Question: I'm new to Objective-C so any help would be much appreciated.
I'm trying to figure out how to remove a sub key and value in a plist file. For example, the contents of the plist file are below:

The keys in the dictionary under 'Network Services' is what I'm trying to remove (just one of them) and their associated values.
Strangely my code can delete 'CurrentSet', 'Model', and 'NetworkServices', but I just can't seem to delve down a further level to remove any of the keys.
'''
NSError *error;
NSString *filepath = @"/Users/myHomeFolder/Desktop/preferences.plist";
NSPropertyListFormat plistFormat;
NSDictionary *dict = [NSPropertyListSerialization propertyListWithData:[NSData dataWithContentsOfFile:@"/Users/myHomeFolder/Desktop/preferences.plist"] options:NSPropertyListMutableContainersAndLeaves format:&plistFormat error:&error];
[dict removeObjectForKey:@"2236EA34-D3CC-4C5E-8F9C-91F3639EC60E"];
[dict writeToFile:filepath atomically:YES];
NSLog(@"%@",dict);
'''
In the code above I'm trying to delete the key '2236EA34-D3CC-4C5E-8F9C-91F3639EC60E'.
I'll just say that this is purely in the interest of curiosity. I realise that there may be other tools out there that would make this easier, but I'm trying to specifically learn Objective-C and I feel the best way to learn is to investigate as much as possible.
Many thanks.
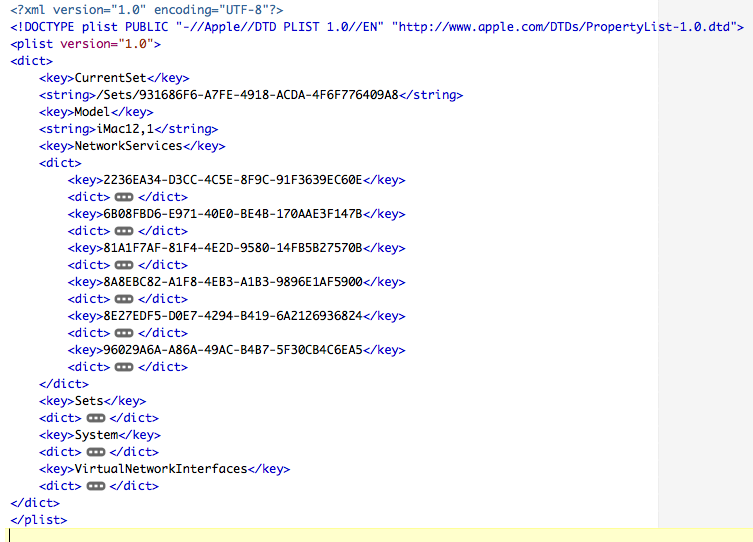
Answer: Grab the nested dictionary:
'[[dict valueForKey:@"NetworkServices] removeObjectForKey:@"2236EA34-D3CC-4C5E-8F9C-91F3639EC60E"]]'
This requires 'NSMutableDictionaries'.
Also, for app preferences storage, you should be using <URL>.
If you use 'NSUserDefaults' you will be able to specify a key path using a dot separator:
'@"NetworkServices.2236EA34-D3CC-4C5E-8F9C-91F3639EC60E"'